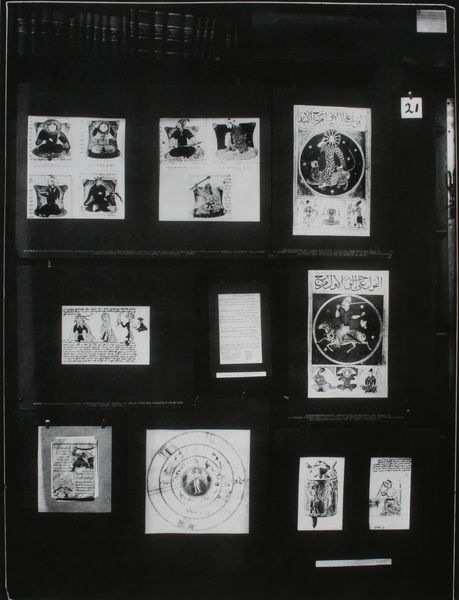
Titel: Der Bilderatlas Mnemosyne - Tafel 21
Künstler: Aby Warburg
Standort: London
Institution: Warburg Institute ©
Schlagwörter: blätter, dunkel, himmel, weiß, menschen, licht, schwarz, zeichnung, regal, kreis, reiter, bilder, bücher, fotos, figuren, tafel, foto, fotografie, photographie, brett, schwarz-weiß, kreise, arabisch, seiten, schwarzw, zahl, bibliothek, sammlung, buchseiten, forschung, handschrift, symbole, abbildungen, drucke, miniaturen, notiz, tafeln, malereien, atlas, tierkreiszeichen, illustrationen, mongolen, bildtafeln, postkarten, erinnerungen, malerein, aby warburg, kunstgeschichte, mnemosyne, bildatlas, renaissanced, zette, achrift, 21, kleine figuren, handschriften, hell#